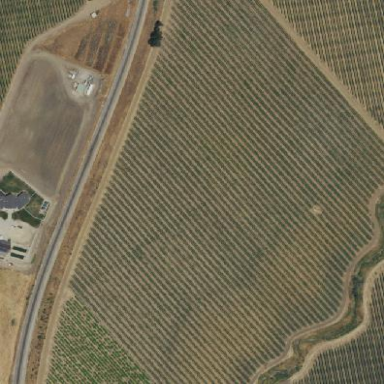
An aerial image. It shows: Vineyard growing grapes.